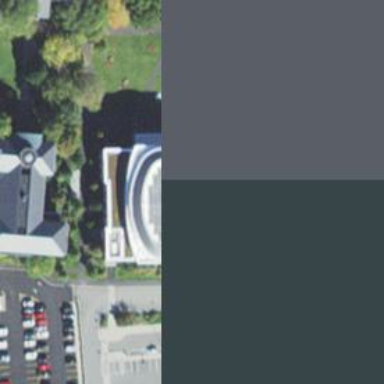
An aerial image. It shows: View of university building.